Question: I have a set of points for which I need to calculate the distance between lines.
Especially for the range 70:80. Can it be possible via awk ? or any other method
sample data
'''
70.9247 24
73.6148 24
70.9231 25
73.6144 25
70.9216 26
73.6141 26
70.9201 27
73.6138 27
70.9187 28
73.6136 28
'''
Few points
1) Data sorted on y. So each value of y has 2 points.
2) I want the distance between x points for every y. i.e. y(new) = y(n+1)-y(n)
expected output:
'''
2.6901 24
2.6912 25
...........
2.6949 28
'''

thanks
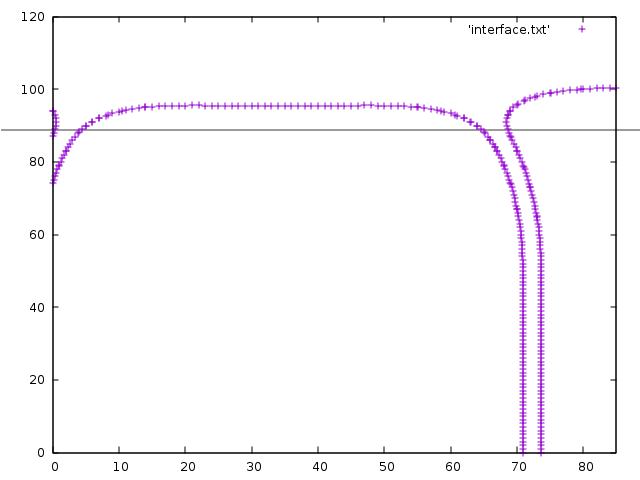
Answer: What you are after is something like:
'''
awk 'NR%2{t=$1;next}{print $1-t,$2}'
'''
This does something like:
- 'NR''t'-
A similar way of writing this is:
'''
awk '{if(NR%2){t=$1}else{print $1-t,$2}}'
'''
but this is less awk-ish!